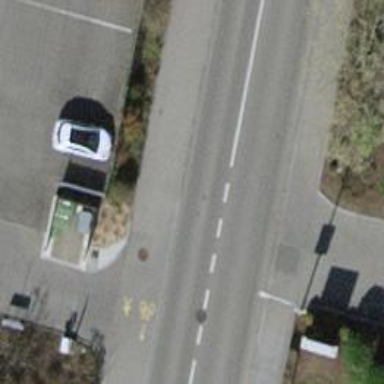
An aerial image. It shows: Asphalt road with primary highway designation. There is dedicated cycle lane on the left.